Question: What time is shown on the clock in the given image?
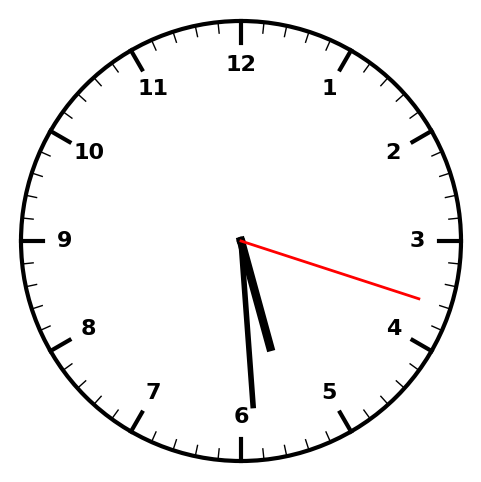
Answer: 05:29:18